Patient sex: M
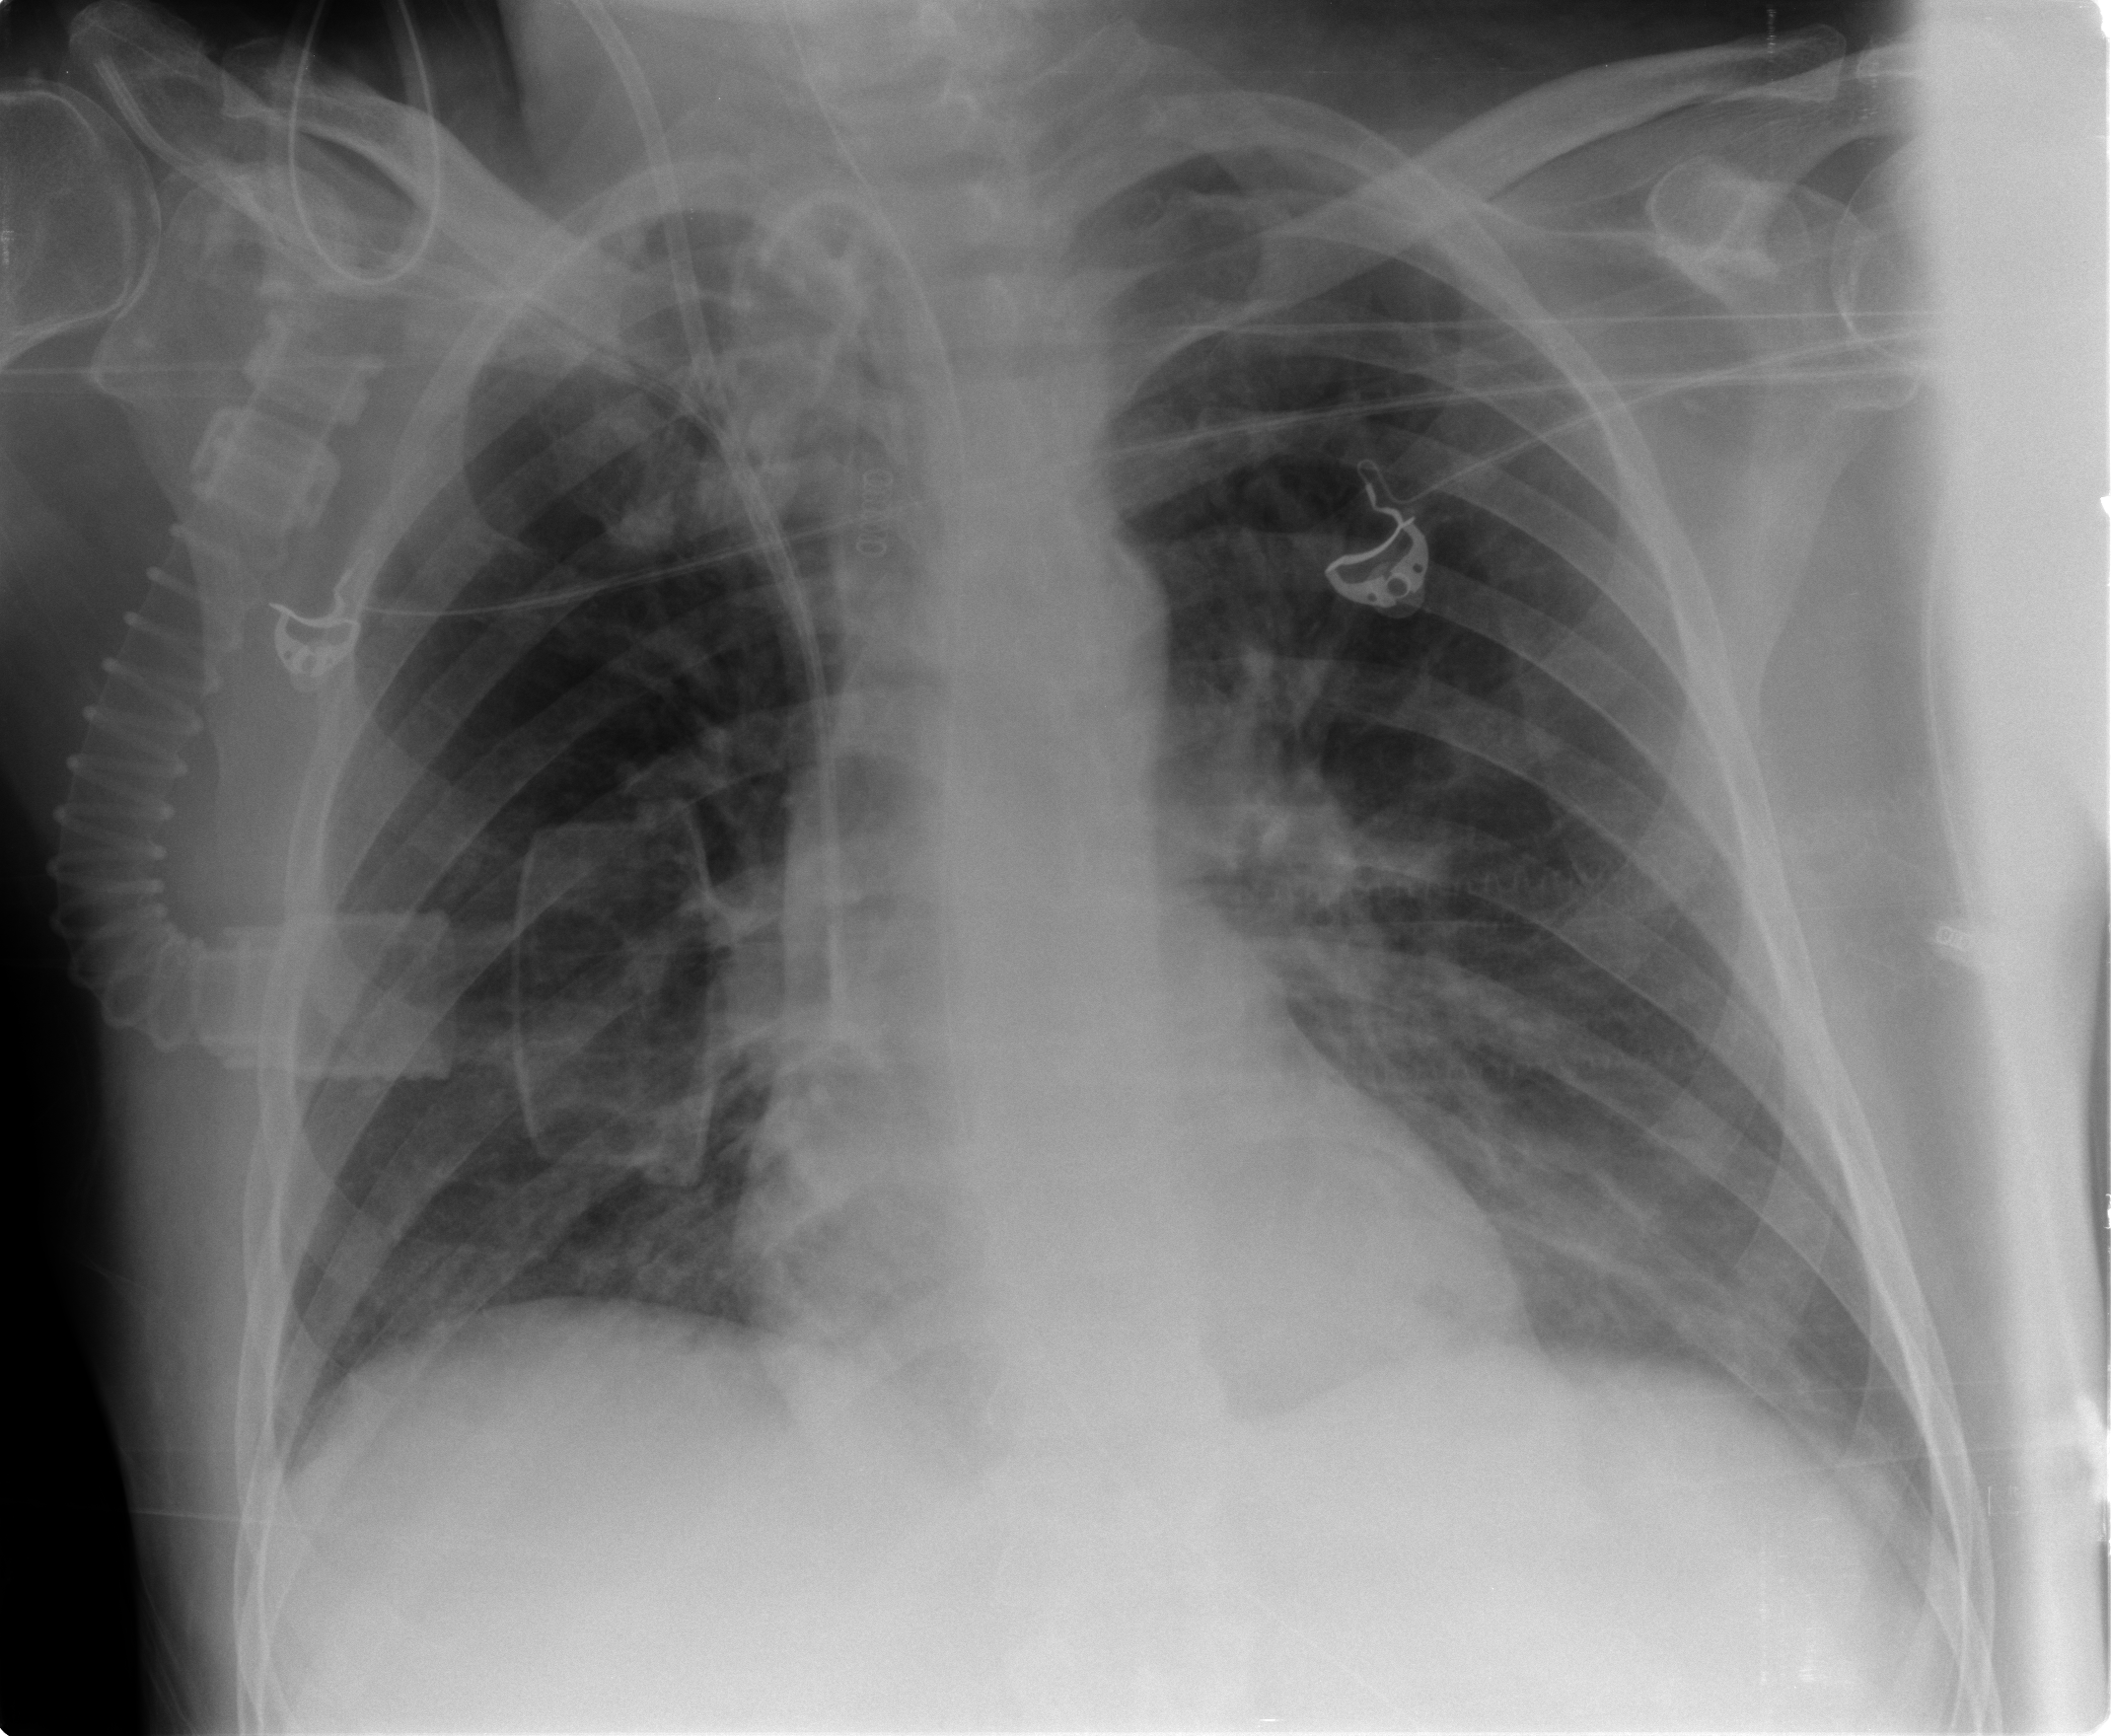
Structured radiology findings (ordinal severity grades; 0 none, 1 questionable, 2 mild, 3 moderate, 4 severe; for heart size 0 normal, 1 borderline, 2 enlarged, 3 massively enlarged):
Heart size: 0
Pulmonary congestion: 0
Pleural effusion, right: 1
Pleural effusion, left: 1
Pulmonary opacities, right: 1
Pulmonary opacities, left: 2
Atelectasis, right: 1
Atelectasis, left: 2